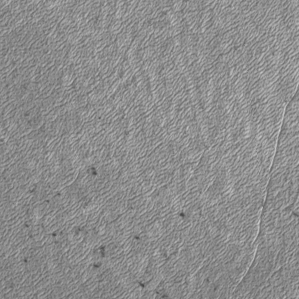
Label: frost